Question: Hello I'm trying to make an example of persistence of a OneToMany relationship in which I get the following error:
'''
Exception Description: Invalid composite primary key specification. The names of the primary key fields or properties in the primary key class [entitys.OrderItemPK] and those of the entity bean class [class entitys.OrderItem] must correspond and their types must be the same. Also, ensure that you have specified ID elements for the corresponding attributes in XML and/or an @Id on the corresponding fields or properties of the entity class.
'''
Note: I'm using EclipseLink and MySQL DB

The entities:
'''
@Entity
public class CustomerOrder implements Serializable {
private static final long serialVersionUID = 1L;
@Id
@GeneratedValue(strategy = GenerationType.IDENTITY)
@Basic(optional = false)
@Column(name = "idOrder")
private Integer idOrder;
@Basic(optional = false)
@Column(name = "orderText")
private String orderText;
@OneToMany(cascade = CascadeType.ALL, mappedBy = "customerOrder")
private Collection<OrderItem> orderItemCollection;
public CustomerOrder() {
}
}
'''
'''
@Entity
@IdClass(OrderItemPK.class)
public class OrderItem implements Serializable {
private static final long serialVersionUID = 1L;
@EmbeddedId
protected OrderItemPK orderItemPK;
@Basic(optional = false)
@Column(name = "itemDesc")
private String itemDesc;
@Id
@ManyToOne(optional = false)
@JoinColumns({
@JoinColumn(name="idOrder", referencedColumnName="idOrder"),
@JoinColumn(name="ItemNumber", referencedColumnName="ItemNumber")
})
//@JoinColumn(name = "idOrder", referencedColumnName = "idOrder", insertable = false, updatable = false)
private CustomerOrder customerOrder;
private CustomerOrder customerOrder;
public OrderItem() {
this.orderItemPK = new OrderItemPK();
}
}
'''
'''
@Embeddable
public class OrderItemPK implements Serializable {
@Basic(optional = false)
@Column(name = "idOrder")
private int idOrder;
@Basic(optional = false)
@Column(name = "itemNumber")
private int itemNumber;
public OrderItemPK() {
}
}
'''
The test Source:
'''
public static void main(String[] args) {
factory = Persistence.createEntityManagerFactory(PERSISTENCE_UNIT_NAME);
EntityManager em = factory.createEntityManager();
em.getTransaction().begin();
// Fill the items fileds
OrderItem item = new OrderItem();
item.setItemDesc("Item Text");
// Fill the orders fields
CustomerOrder order = new CustomerOrder();
order.setOrderText("Order text");
// Fill the relationship fields
order.getOrderItemCollection().add(item);
item.setCustomerOrder(order);
em.persist(order);
em.getTransaction().commit();
}
'''
I have no idea what I'm doing wrong, any suggestions are welcome.
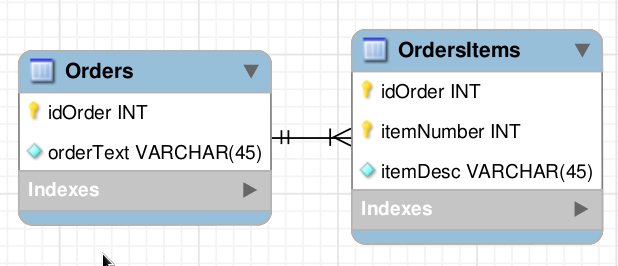
Answer: Well i managed to solve the problem by removing idClass annotation and adding the @MapId
heres the final code:
'''
@Entity
@Table(name = "Orders")
public class CustomerOrder implements Serializable {
private static final long serialVersionUID = 1L;
@Id
@GeneratedValue(strategy = GenerationType.IDENTITY)
@Basic(optional = false)
@Column(name = "idOrder")
private Integer idOrder;
@Basic(optional = false)
@Column(name = "orderText")
private String orderText;
@OneToMany(mappedBy = "customerOrder", cascade = CascadeType.ALL)
private Collection<OrderItem> orderItemCollection;
public CustomerOrder() {
}
@Entity
@Table(name = "OrdersItems")
public class OrderItem implements Serializable {
private static final long serialVersionUID = 1L;
@EmbeddedId
protected OrderItemPK orderItemPK;
@Basic(optional = false)
@Column(name = "itemDesc")
private String itemDesc;
@MapsId("idOrder")
@ManyToOne(optional = false)
@JoinColumn(name = "idOrder", referencedColumnName = "idOrder", nullable = false)
private CustomerOrder customerOrder;
public OrderItem() {
this.orderItemPK = new OrderItemPK();
}
@Embeddable
public class OrderItemPK implements Serializable {
@Basic(optional = false)
@Column(name = "idOrder")
private int idOrder;
@Basic(optional = false)
@Column(name = "itemNumber")
private int itemNumber;
public OrderItemPK() {
}
public static void main(String[] args) {
factory = Persistence.createEntityManagerFactory(PERSISTENCE_UNIT_NAME);
EntityManager em = factory.createEntityManager();
em.getTransaction().begin();
// Fill the order item
OrderItem item = new OrderItem();
item.getOrderItemPK().setItemNumber(1);
item.setItemDesc("Product Name");
// Fill the order
CustomerOrder order = new CustomerOrder();
order.setOrderText("Testing");
// Create relationship
order.getOrderItemCollection().add(item);
item.setCustomerOrder(order);
// Persist
em.persist(order);
em.getTransaction().commit();
}
'''
But i can't get it work with IdClass, here's the source
'''
@Embeddable
public class OrderItemPK implements Serializable {
@Basic(optional = false)
@Column(name = "idOrder")
private Integer idOrder;
@Basic(optional = false)
@Column(name = "ItemNumber")
private Integer itemNumber;
public OrderItemPK() {
}
@Entity
@IdClass(OrderItemPK.class)
public class OrderItem implements Serializable {
private static final long serialVersionUID = 1L;
@Id
@Column(name = "itemNumber")
private Integer itemNumber;
@Basic(optional = false)
@Column(name = "itemDesc")
private String itemDesc;
@MapsId("idOrder")
@ManyToOne(optional = false)
@JoinColumn(name = "idOrder", referencedColumnName = "idOrder", nullable = false)
private CustomerOrder customerOrder;
public OrderItem() {
}
@Entity
public class CustomerOrder implements Serializable {
private static final long serialVersionUID = 1L;
@Id
@GeneratedValue(strategy = GenerationType.IDENTITY)
@Basic(optional = false)
@Column(name = "idOrder")
private Integer idOrder;
@Basic(optional = false)
@Column(name = "OrderText")
private String orderText;
@OneToMany(mappedBy = "customerOrder", cascade = CascadeType.ALL)
private Collection<OrderItem> orderItemCollection;
public CustomerOrder() {
this.orderItemCollection = new ArrayList();
}
'''